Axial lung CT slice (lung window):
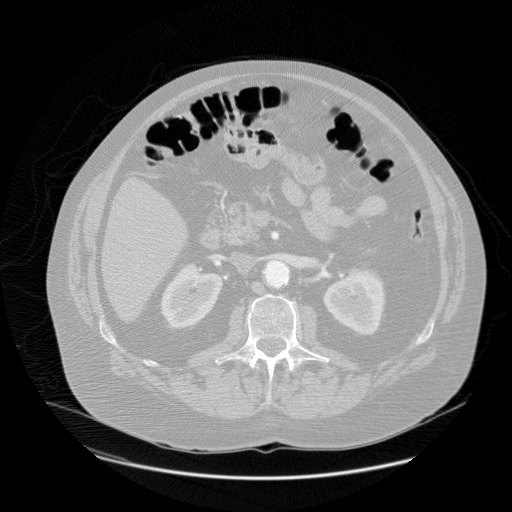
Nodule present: no